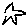
Label: star